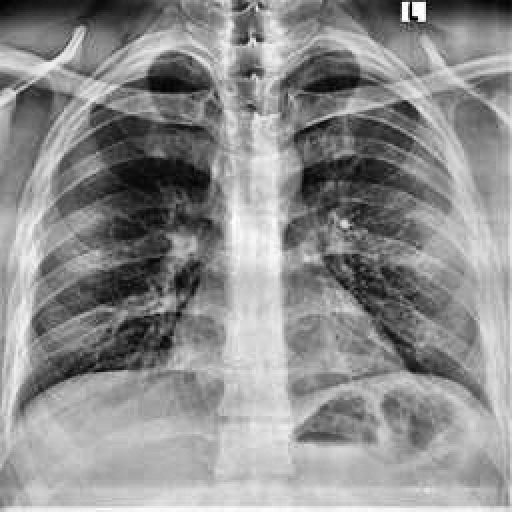
Finding: NORMAL